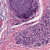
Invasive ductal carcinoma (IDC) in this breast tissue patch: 0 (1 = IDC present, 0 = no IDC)